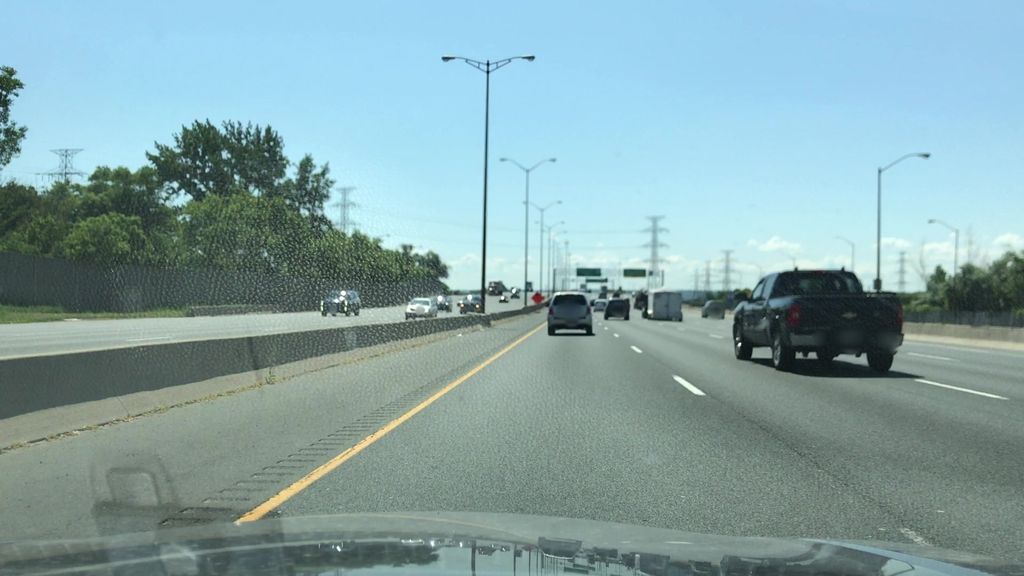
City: hamilton